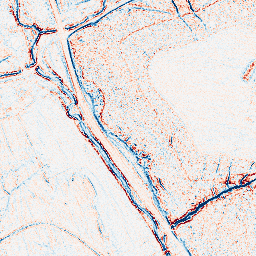
Category: edge_preserving
Decomposition family: bilateral
Decomposition parameters: d: 5
sigma_color: 150
sigma_space: 75
Upsampling method: bspline
Upsampling parameters: scale: 2
Upsampling scale: 2